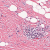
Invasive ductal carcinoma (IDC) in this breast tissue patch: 0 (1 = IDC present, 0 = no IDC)